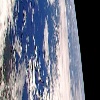
Label: cloud